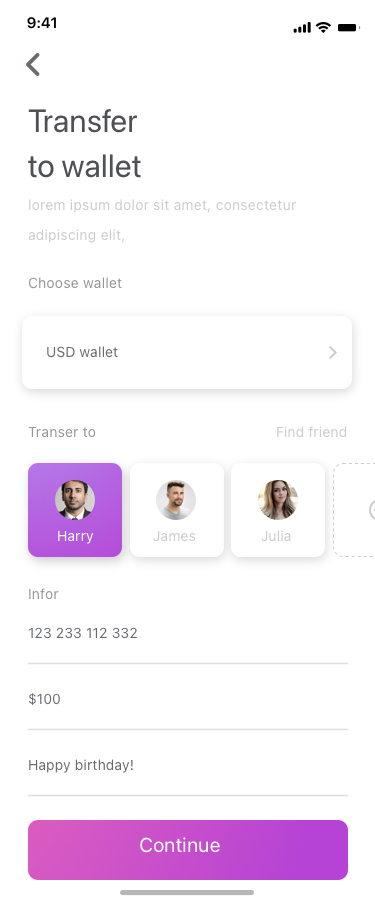
Text in this UI design:
123 233 112 332
$100
Happy birthday!
Infor
Harry
James
Julia
Find friend
Transer to
USD wallet
Choose wallet
Continue
Transfer
to wallet
lorem ipsum dolor sit amet, consectetur adipiscing elit,